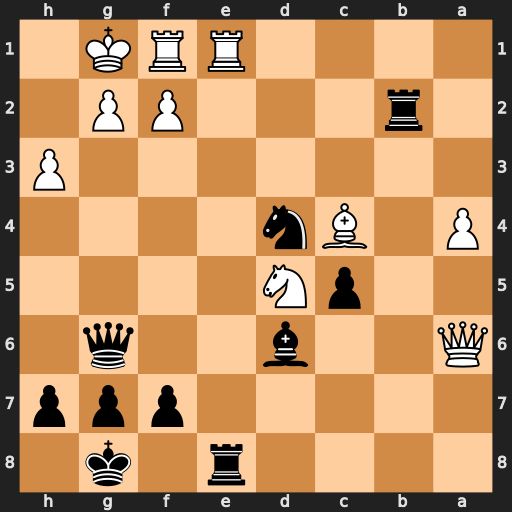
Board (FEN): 4r1k1/5ppp/Q2b2q1/2pN4/P1Bn4/7P/1r3PP1/4RRK1
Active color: b
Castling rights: -
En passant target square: -
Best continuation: Nf3+ Kh1 Nxe1 Ne7+ Bxe7